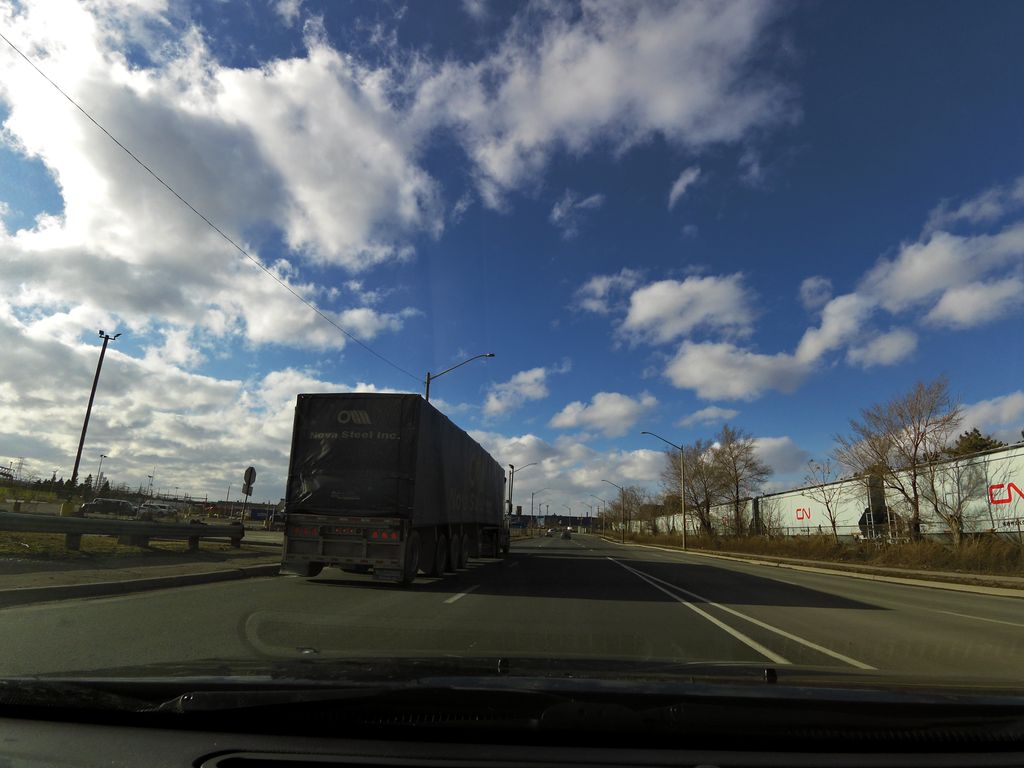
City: hamilton